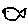
Label: fish